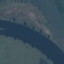
Land use / land cover: River